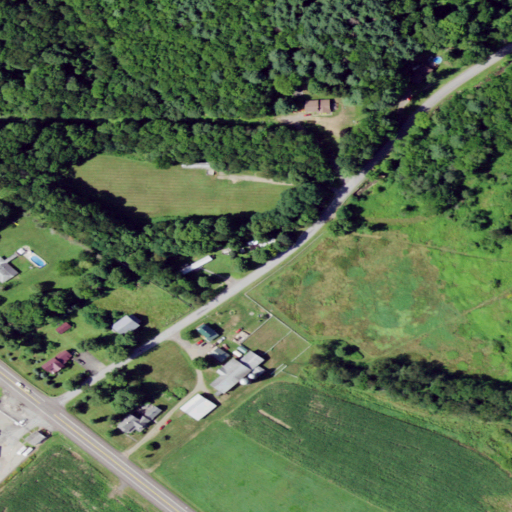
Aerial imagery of valley in New York named Marvin Hollow containing pasture, deciduous forest, mixed forest, low intensity development, open development, high intensity development, evergreen forest, medium intensity development, and cultivated crops